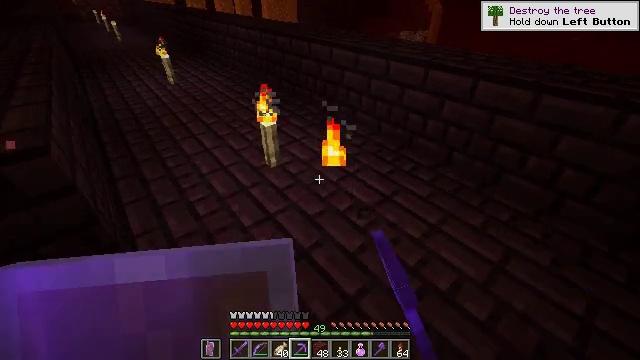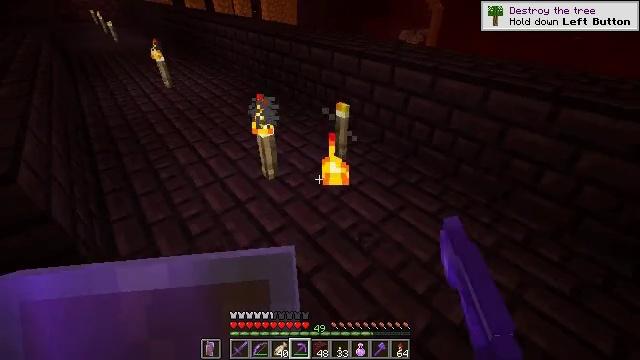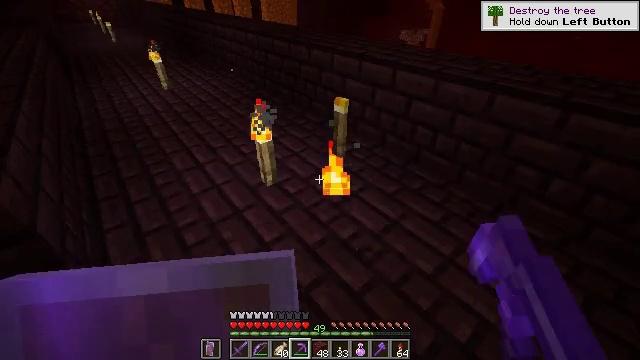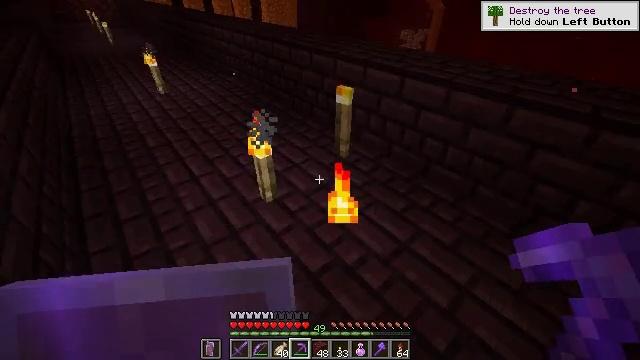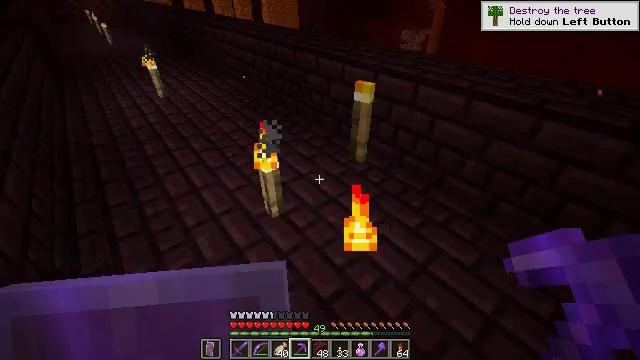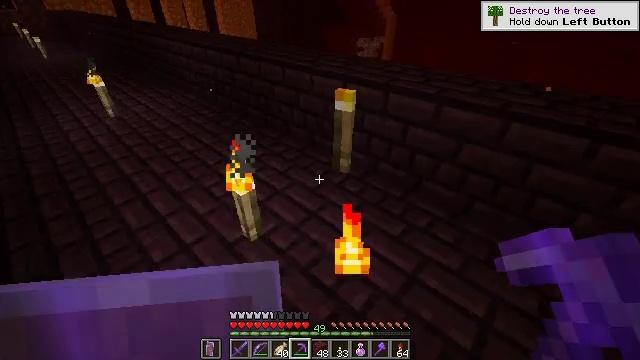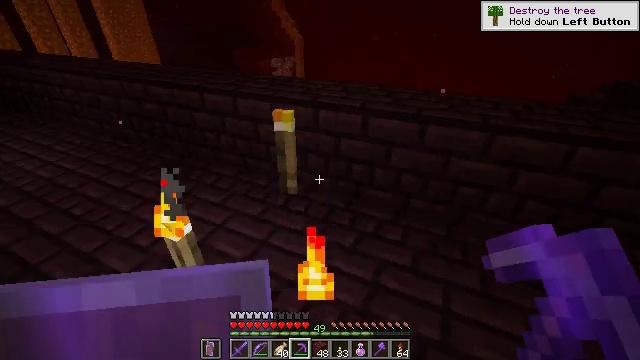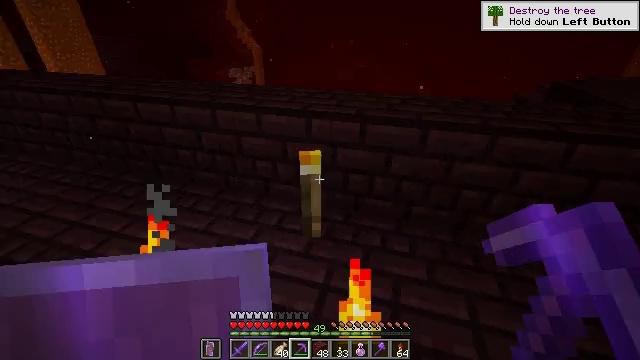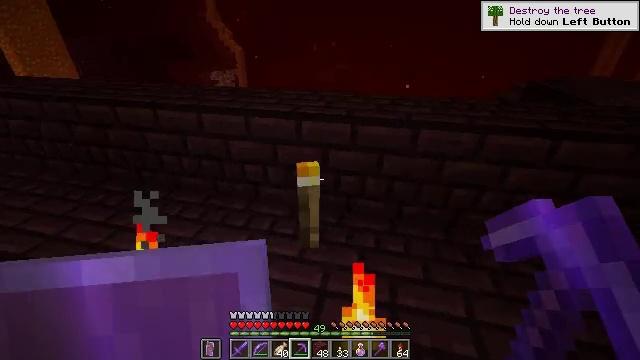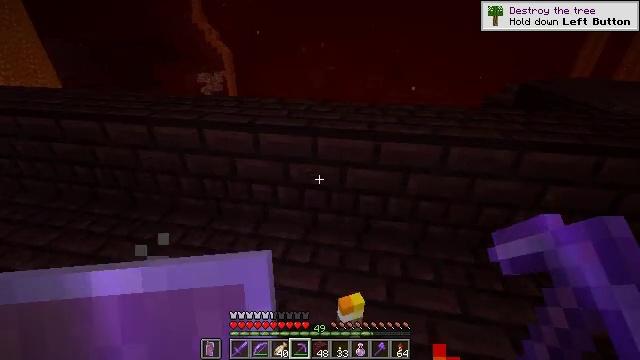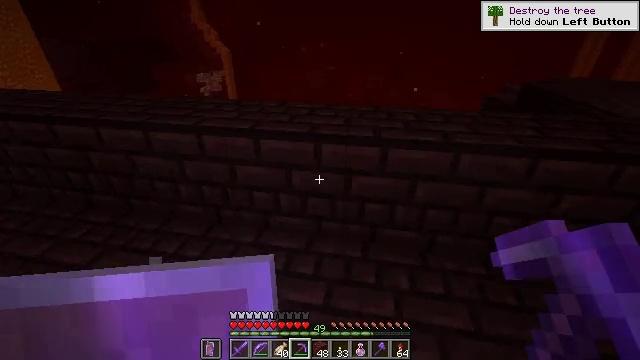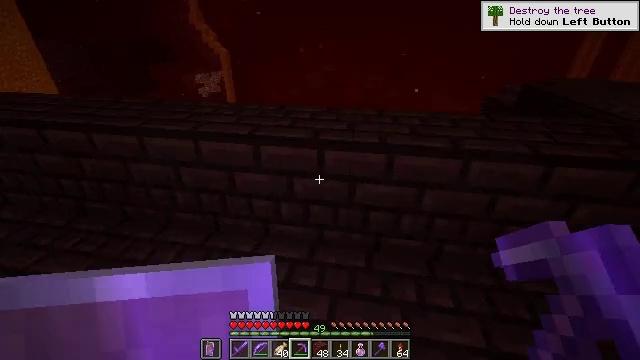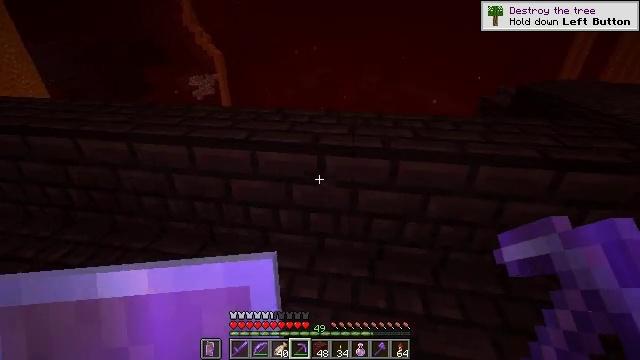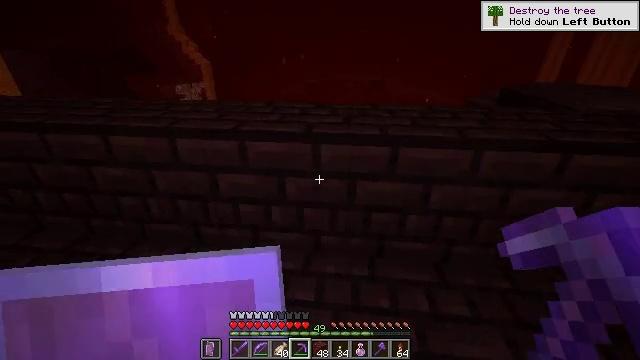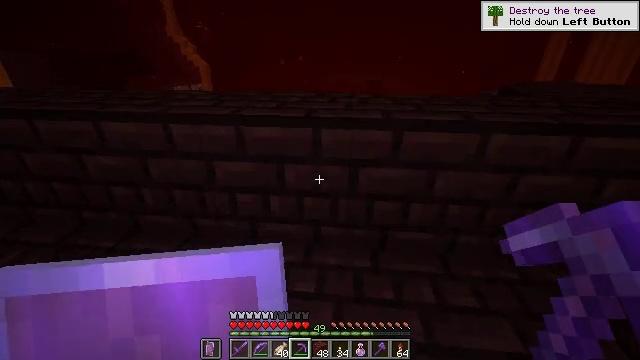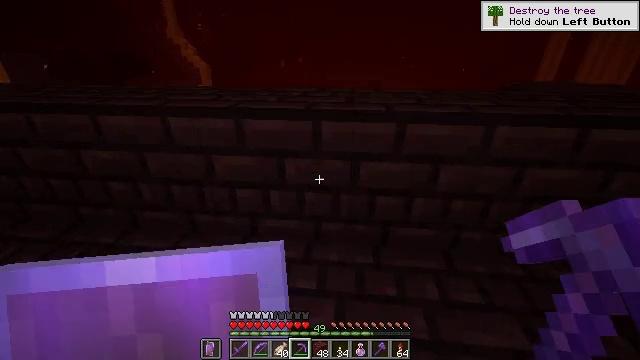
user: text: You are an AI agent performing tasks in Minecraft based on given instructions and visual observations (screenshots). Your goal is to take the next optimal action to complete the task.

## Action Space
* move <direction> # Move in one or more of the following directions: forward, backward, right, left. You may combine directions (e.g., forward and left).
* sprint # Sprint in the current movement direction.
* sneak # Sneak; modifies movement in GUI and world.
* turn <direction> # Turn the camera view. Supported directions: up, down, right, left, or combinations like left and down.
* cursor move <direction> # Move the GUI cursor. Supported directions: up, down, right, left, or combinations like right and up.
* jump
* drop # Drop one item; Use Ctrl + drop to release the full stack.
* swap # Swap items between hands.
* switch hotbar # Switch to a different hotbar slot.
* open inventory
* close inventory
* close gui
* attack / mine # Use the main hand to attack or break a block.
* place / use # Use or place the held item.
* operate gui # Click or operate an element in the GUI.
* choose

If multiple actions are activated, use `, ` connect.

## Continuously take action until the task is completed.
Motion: motion action
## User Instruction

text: Mine nether bricks.
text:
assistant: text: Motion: move forward
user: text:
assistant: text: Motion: move forward
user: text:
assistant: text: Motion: move forward and move left
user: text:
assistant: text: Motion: move forward and move left
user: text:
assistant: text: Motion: move forward and move left, turn right and up
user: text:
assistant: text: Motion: move forward and move left, turn right and up
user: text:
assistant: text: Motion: move forward and move left, turn right and up
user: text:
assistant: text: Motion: move forward and move left, turn right
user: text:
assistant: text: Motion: move forward, turn right
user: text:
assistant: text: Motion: move forward
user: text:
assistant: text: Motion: no_op
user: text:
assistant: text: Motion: sneak, turn right
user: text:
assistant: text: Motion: sneak, turn right and up
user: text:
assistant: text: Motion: sneak
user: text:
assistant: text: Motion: sneak
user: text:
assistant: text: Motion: move forward, sneak, turn up
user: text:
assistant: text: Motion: move forward, sneak, turn right and up
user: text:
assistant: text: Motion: move forward, sneak, turn up
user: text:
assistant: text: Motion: move forward, sneak, turn up
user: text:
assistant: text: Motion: move forward, sneak
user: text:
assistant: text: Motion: move forward, sneak, attack / mine
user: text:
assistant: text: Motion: move forward, sneak, attack / mine
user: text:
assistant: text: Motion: move forward, sneak, attack / mine
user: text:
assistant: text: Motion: move forward, sneak, attack / mine
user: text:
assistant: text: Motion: move forward, sneak, attack / mine
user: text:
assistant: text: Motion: move forward, sneak, attack / mine
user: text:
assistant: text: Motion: move forward, sneak, attack / mine
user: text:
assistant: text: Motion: move forward, sneak, attack / mine
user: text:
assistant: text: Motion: move forward, sneak, attack / mine
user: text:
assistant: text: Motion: move forward, sneak, attack / mine